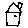
Label: house